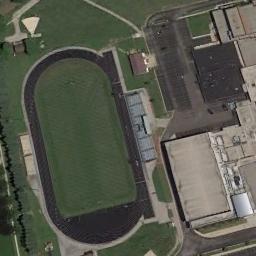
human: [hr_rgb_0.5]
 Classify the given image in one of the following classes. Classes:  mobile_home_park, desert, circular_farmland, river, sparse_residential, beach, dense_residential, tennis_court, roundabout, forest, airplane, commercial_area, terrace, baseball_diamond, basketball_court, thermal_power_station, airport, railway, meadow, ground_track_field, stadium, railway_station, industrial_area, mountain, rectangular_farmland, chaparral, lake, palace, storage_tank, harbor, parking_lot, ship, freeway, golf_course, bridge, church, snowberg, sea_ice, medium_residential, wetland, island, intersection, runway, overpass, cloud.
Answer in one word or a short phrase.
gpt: ground_track_field